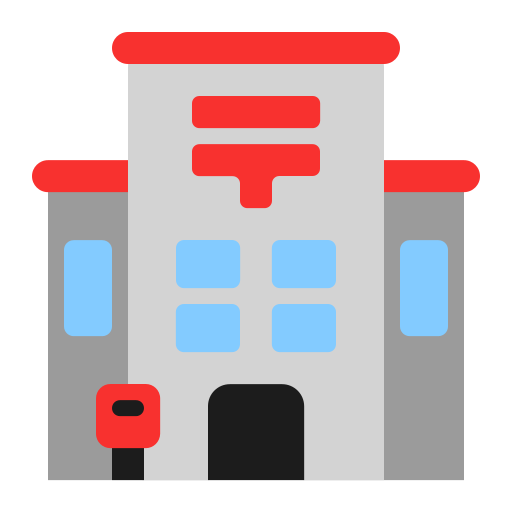
japanese post office flat